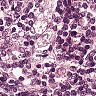
Metastatic tissue present: no